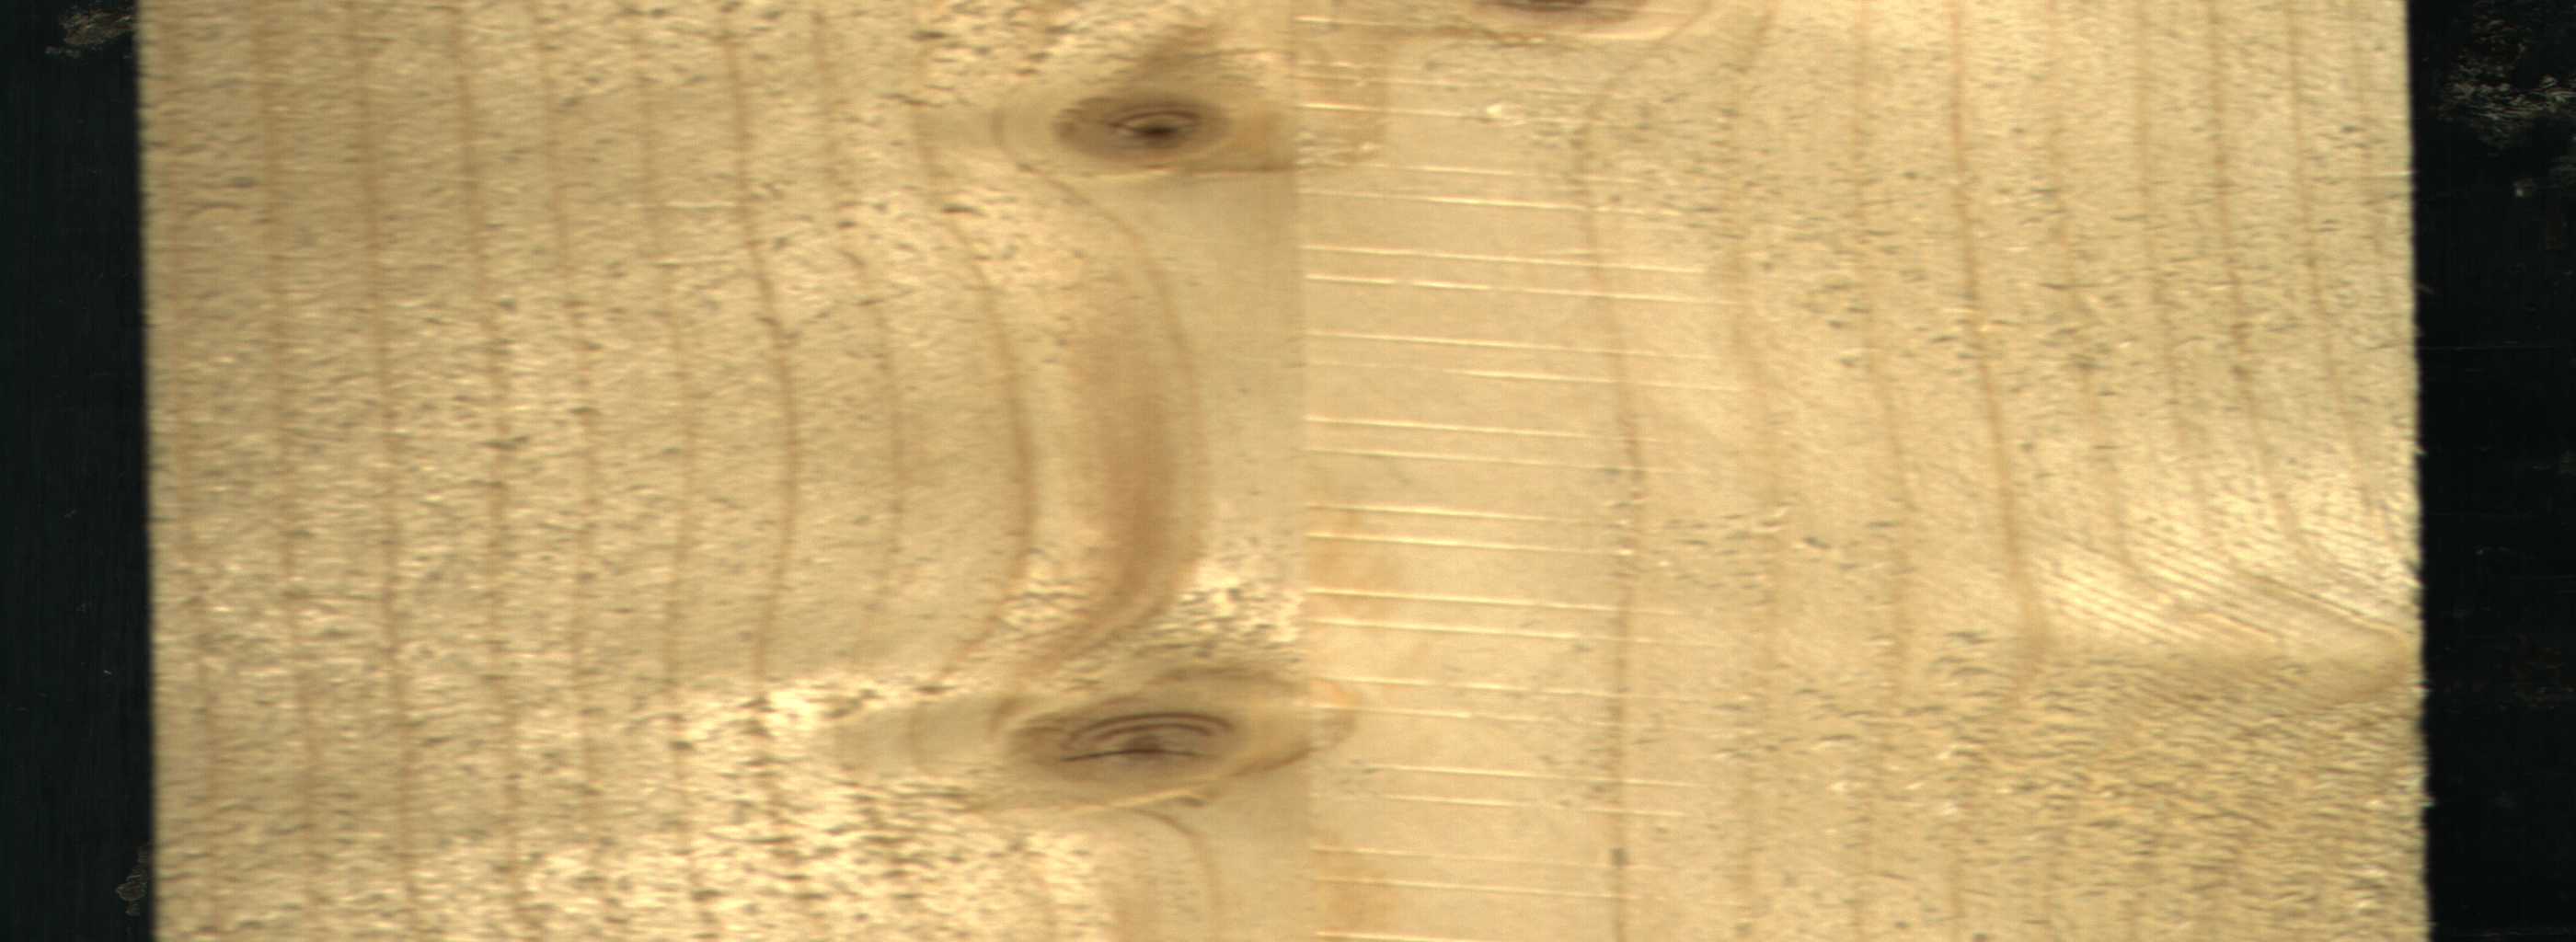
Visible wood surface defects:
Live_Knot
Live_Knot
Live_Knot